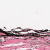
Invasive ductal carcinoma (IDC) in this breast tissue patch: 0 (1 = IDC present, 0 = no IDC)